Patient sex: F
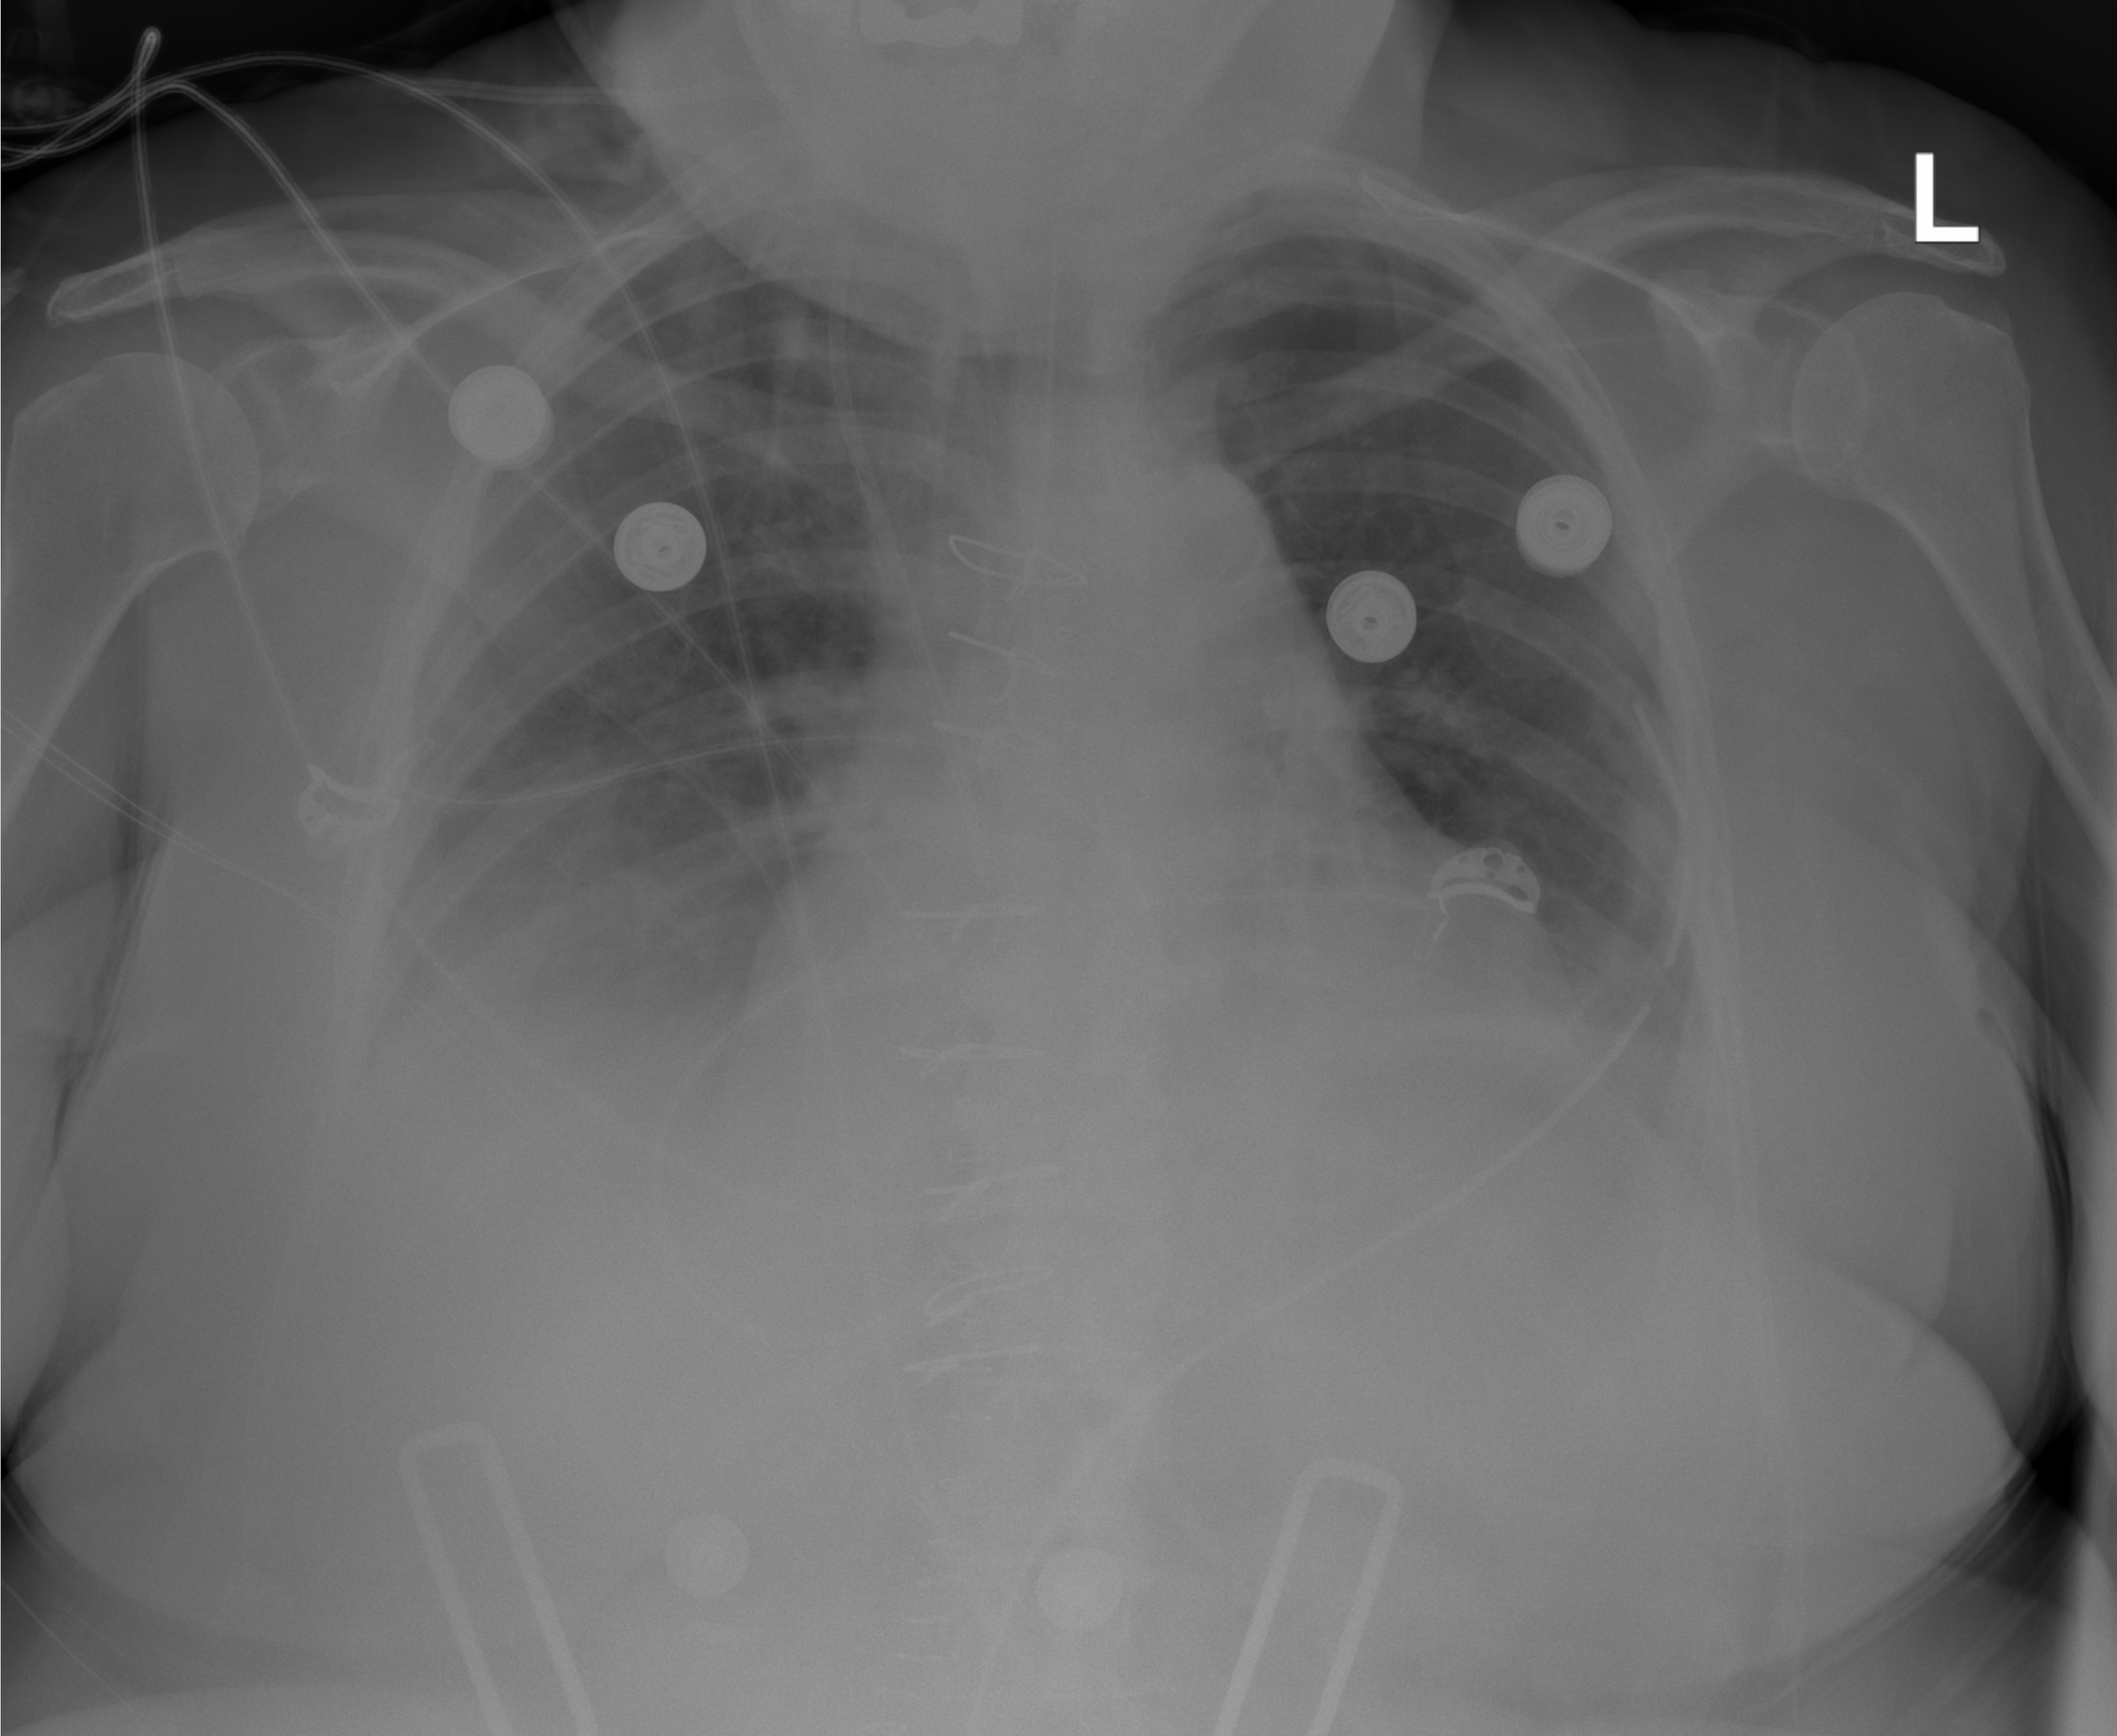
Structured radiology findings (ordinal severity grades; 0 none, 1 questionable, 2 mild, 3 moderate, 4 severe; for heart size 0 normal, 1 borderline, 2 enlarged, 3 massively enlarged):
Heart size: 2
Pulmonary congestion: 0
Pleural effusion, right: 2
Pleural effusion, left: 1
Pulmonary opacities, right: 0
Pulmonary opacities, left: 0
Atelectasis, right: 0
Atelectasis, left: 0